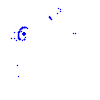
Particle: kaon